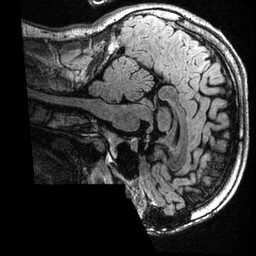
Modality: T2w
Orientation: sagittal
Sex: male
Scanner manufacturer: ge
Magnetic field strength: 3 T
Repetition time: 6 s
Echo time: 0.1283 s